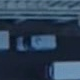
Vehicle type: Medium Vehicle